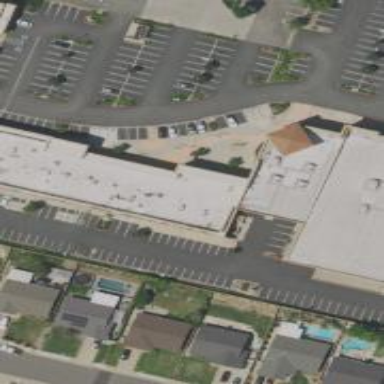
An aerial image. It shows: Retail building.